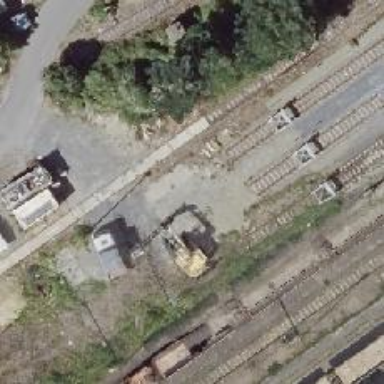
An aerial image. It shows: Abandoned railway yard with electrified contact lines.